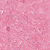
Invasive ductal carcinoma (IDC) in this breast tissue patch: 0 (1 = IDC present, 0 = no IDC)